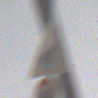
Verkehrszeichen: KinderRechts
Zusatzzeichen unten: Geschwindigkeit40
Umgebung: Roofed, Urban
Tageszeit: MorningAfternoon
Wetter: PartlyCloudy
Licht: Natural
Jahreszeit: NotSpecified
Kontrast: MediumContrast